Question: Since updating Visual Studio 2013, (Update 2) I keep receiving this error message:

'''
The JavaScript language has encountered an error and has been shut down. Please save your changes, exit, and restart Visual Studio.
'''
This error occurs on old and new projects, and researching into it i dont seem to be getting anywhere. I have tried the obvious (stated in the error message) but this occurs each time i load up a javascript window. I insalled app builder shortly after (Telerik) which also may have caused an issue, im still looking at it myself but would appreciate any suggestions
cheers for any help
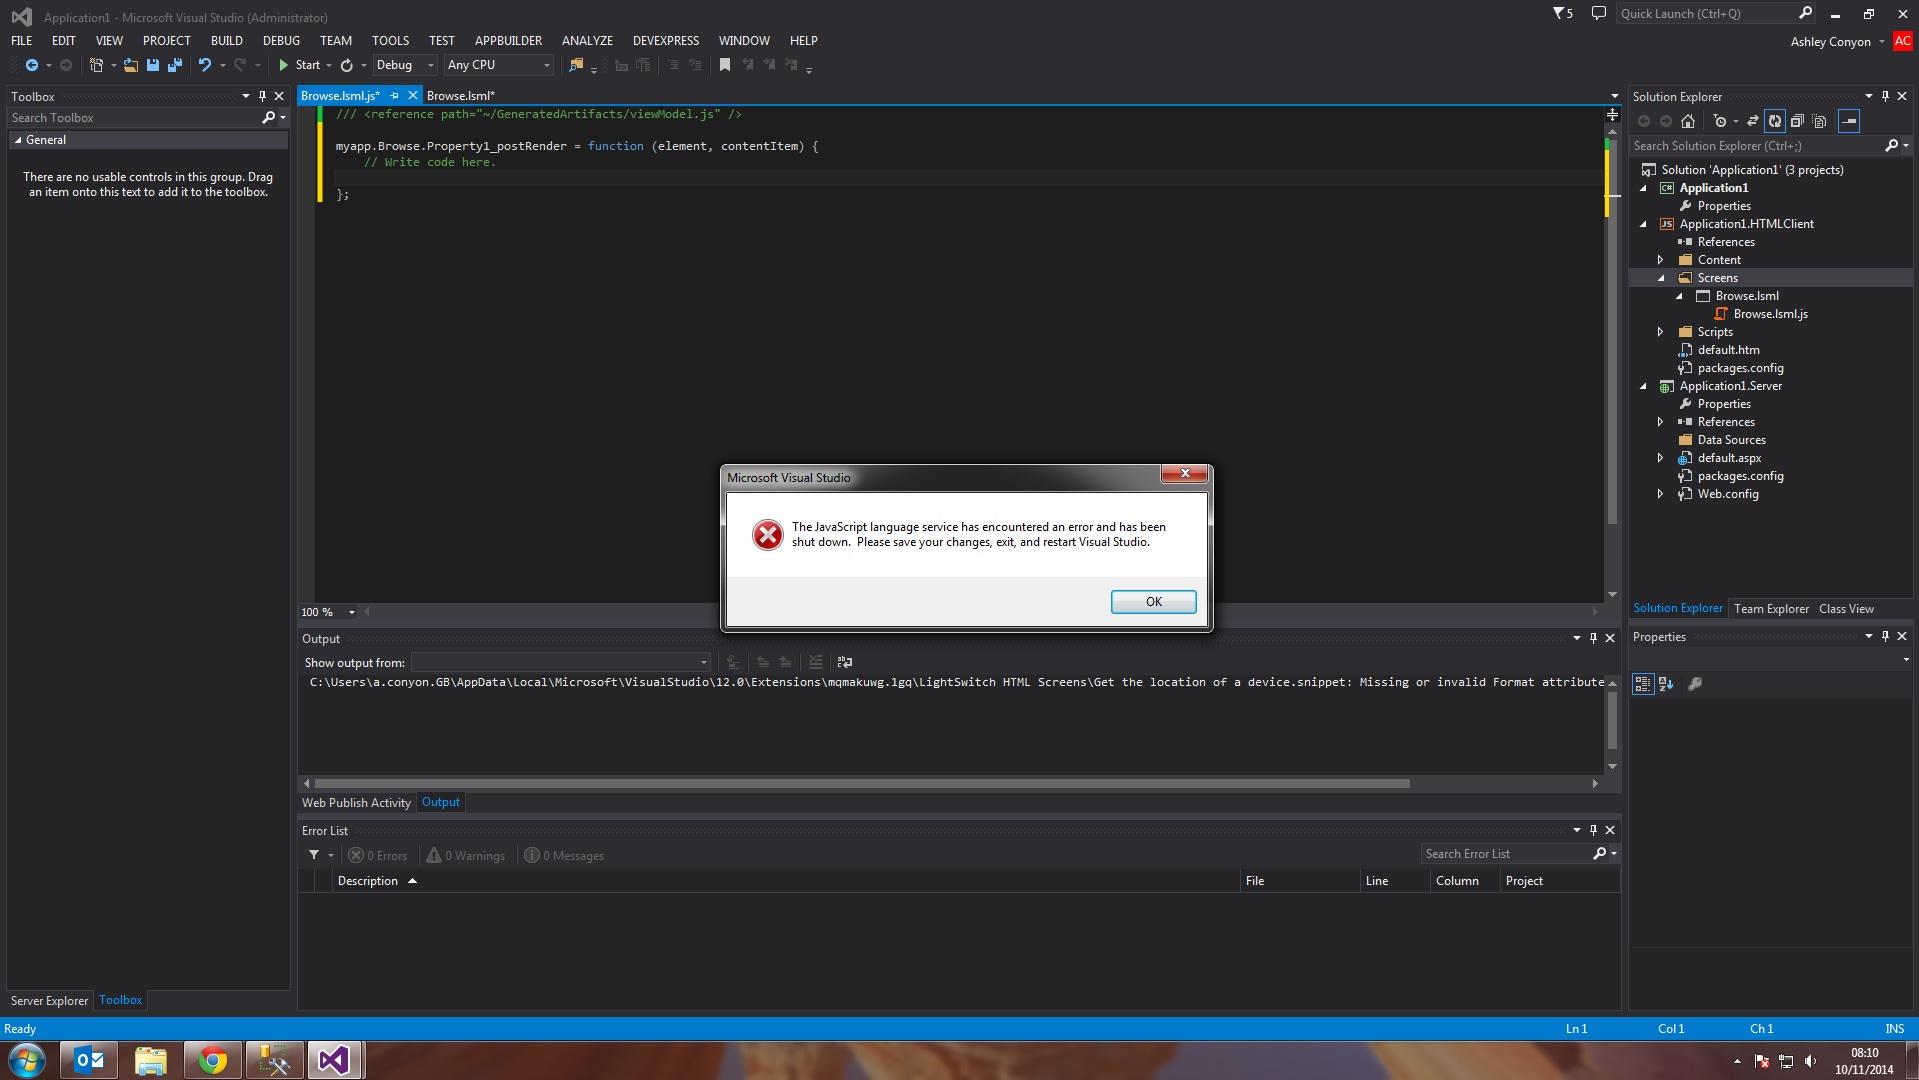
Answer: not the best answer but it worked for me... I had to completely remove Visual Studio 2013 (along with the Visual Studio 2013 folder in Documents) and reinstall it.
uninstalled Visual Studio 2013 Update 2, and installed Visual Studio 2013 Update 4.
Hope this helps anyone in need of it. but please note that uninstalling and re-installing this software takes around 2-3 hours on some machines